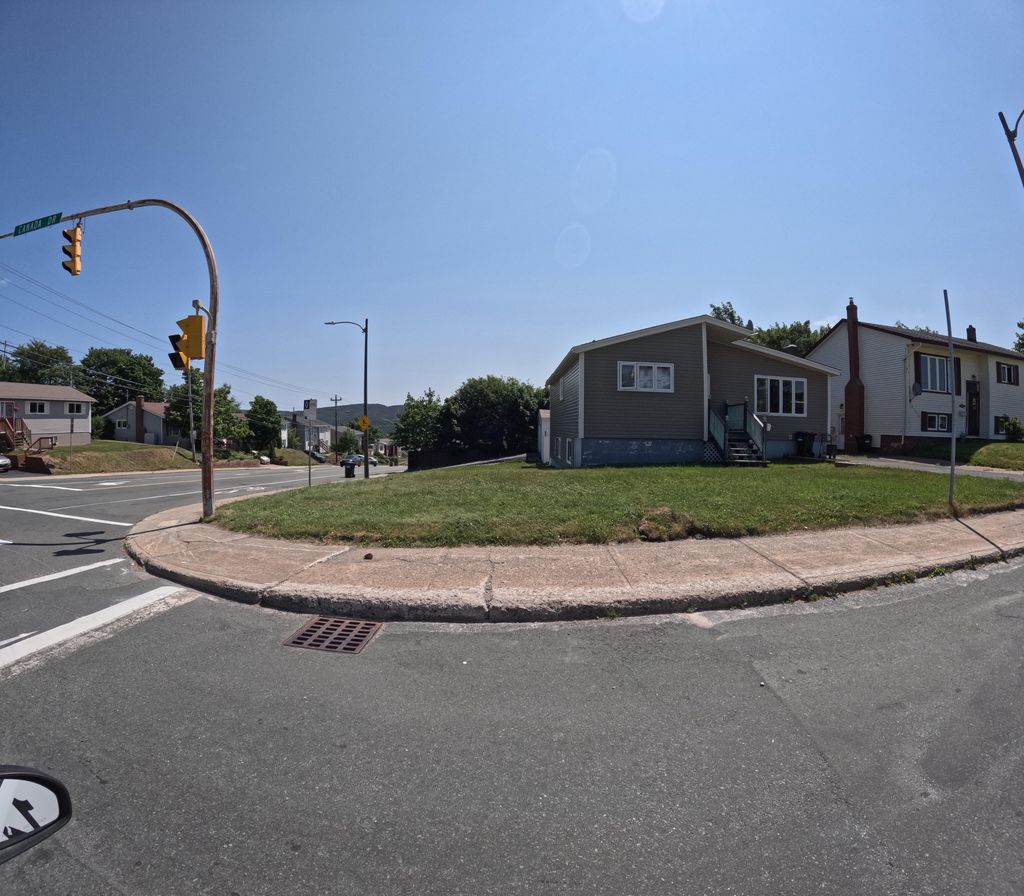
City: st_johns